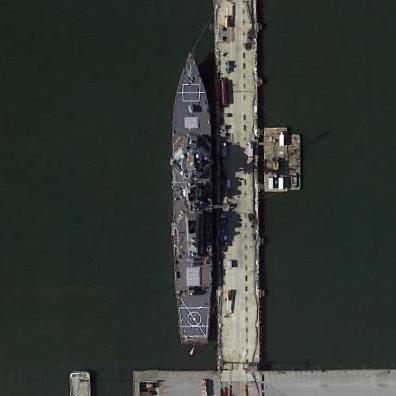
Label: destroyer